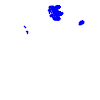
Particle: pion